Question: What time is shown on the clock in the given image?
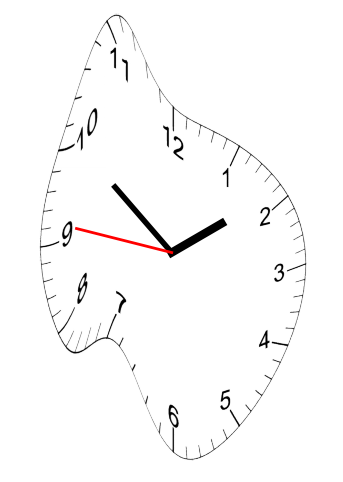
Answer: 01:50:46